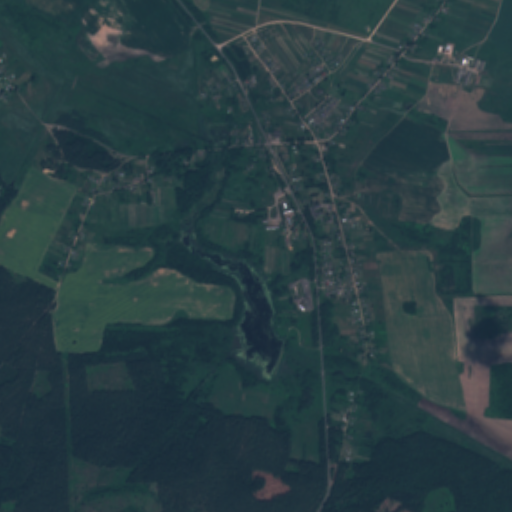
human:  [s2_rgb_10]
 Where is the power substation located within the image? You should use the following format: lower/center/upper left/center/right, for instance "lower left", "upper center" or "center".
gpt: The power substation is located in the upper center of the image.
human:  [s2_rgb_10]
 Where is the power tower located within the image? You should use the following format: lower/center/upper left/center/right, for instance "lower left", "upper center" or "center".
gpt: The power tower is located in the upper left of the image.
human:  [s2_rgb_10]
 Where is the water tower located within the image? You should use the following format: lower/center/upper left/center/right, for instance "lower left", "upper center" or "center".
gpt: The water tower is located in the upper right of the image.
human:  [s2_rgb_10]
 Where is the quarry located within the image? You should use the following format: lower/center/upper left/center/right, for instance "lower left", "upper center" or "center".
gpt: There is no quarry in the image.